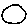
Label: circle